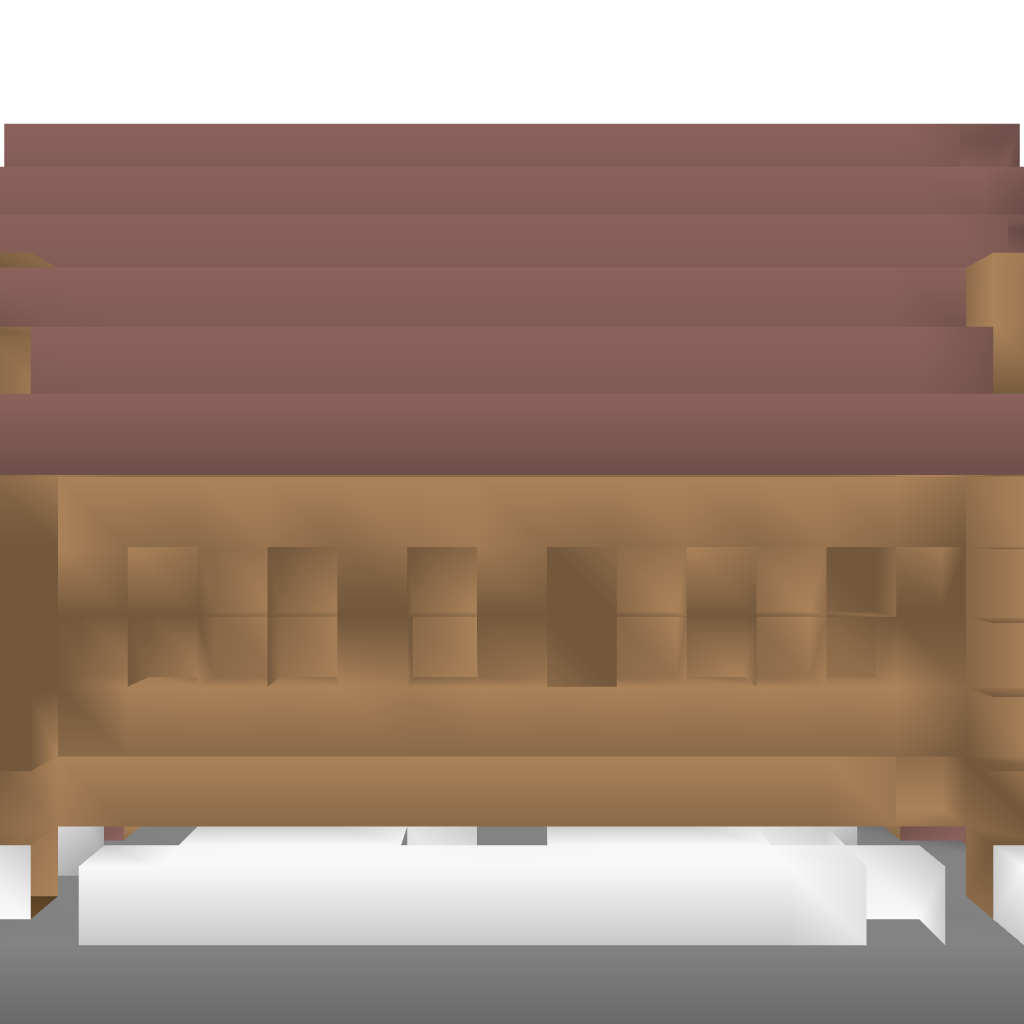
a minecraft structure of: Wooden Barracks good quality